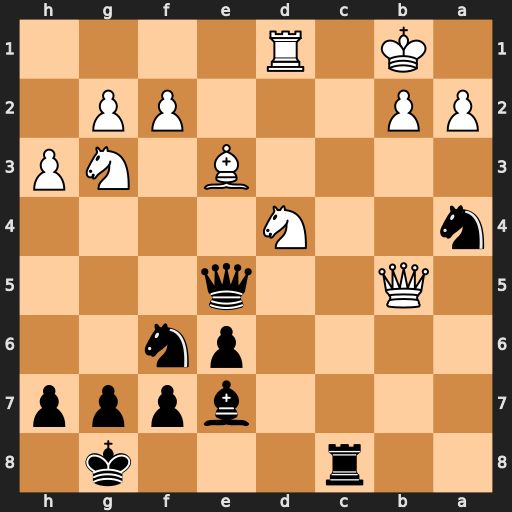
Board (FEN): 2r3k1/4bppp/4pn2/1Q2q3/n2N4/4B1NP/PP3PP1/1K1R4
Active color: b
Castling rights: -
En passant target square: -
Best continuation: Nc3+ bxc3 Rb8